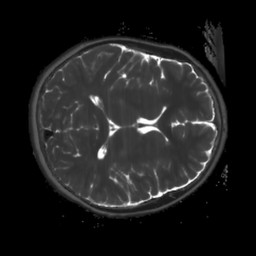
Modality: T2map
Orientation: axial
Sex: male
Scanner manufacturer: siemens
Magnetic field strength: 3 T
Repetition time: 4 s